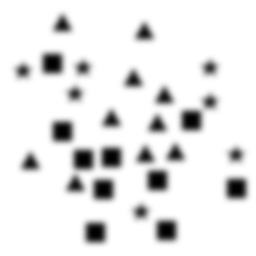
Squares: 10
Triangles: 10
Stars: 7
Total shapes: 27